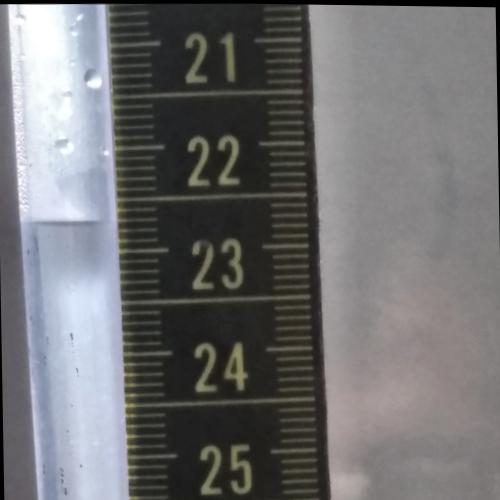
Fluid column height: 22.7 cm